Interaction volume radius: 5 \u00c5
Interaction volume height: 10 \u00c5
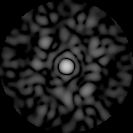
Disorder parameter: 0.8585